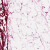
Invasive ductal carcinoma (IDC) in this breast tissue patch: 0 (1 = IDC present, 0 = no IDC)